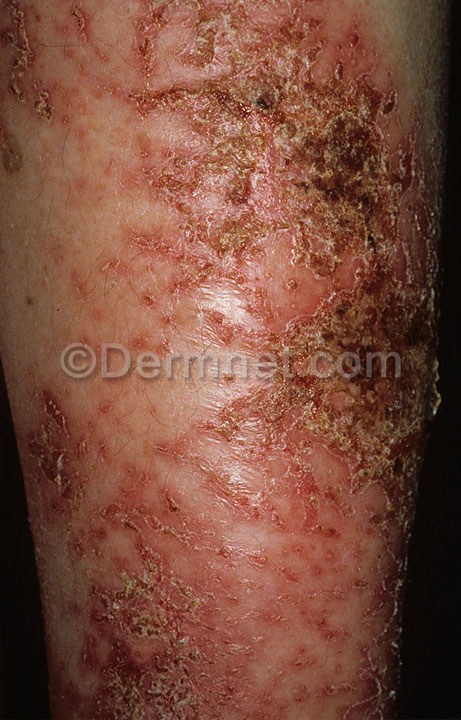
Disease: Eczema Photos